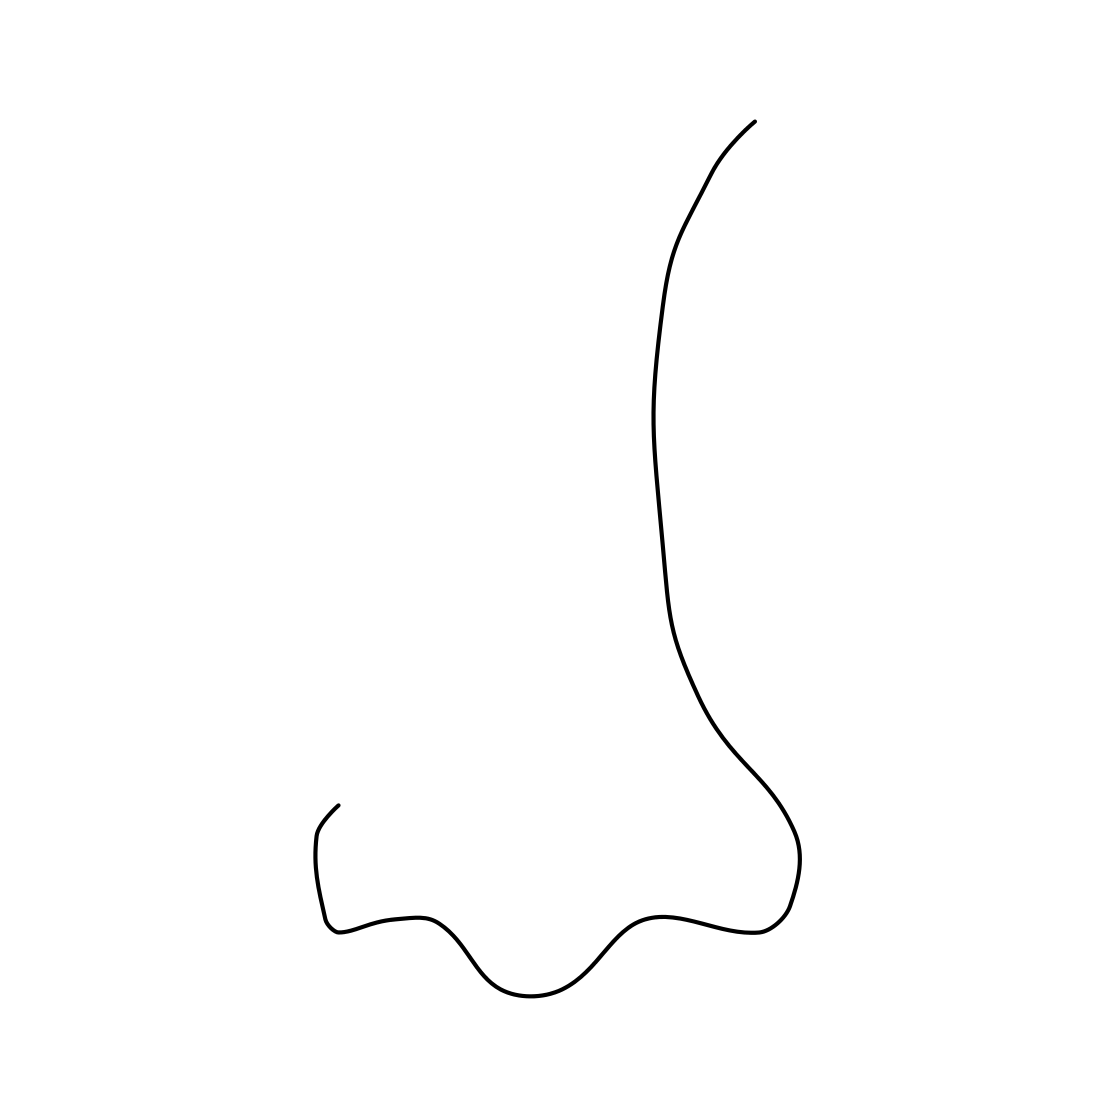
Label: nose